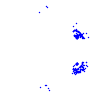
Particle: kaon